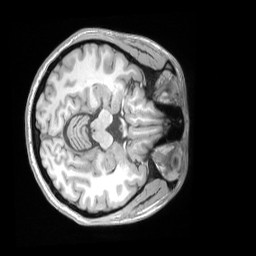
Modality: T1w
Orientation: axial
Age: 22
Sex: female
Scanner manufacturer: siemens
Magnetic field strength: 3 T
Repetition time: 2.53 s
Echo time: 0.00164 s